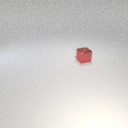
small red metal cube